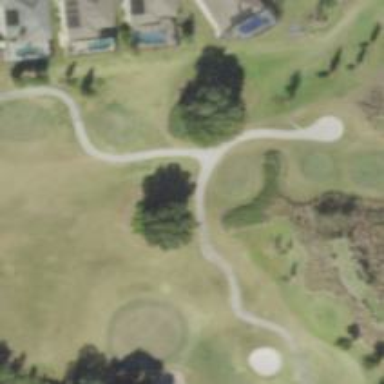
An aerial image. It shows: Path for golf carts.